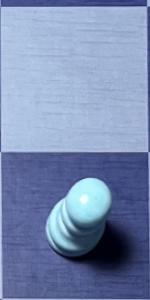
Label: Pawn_White